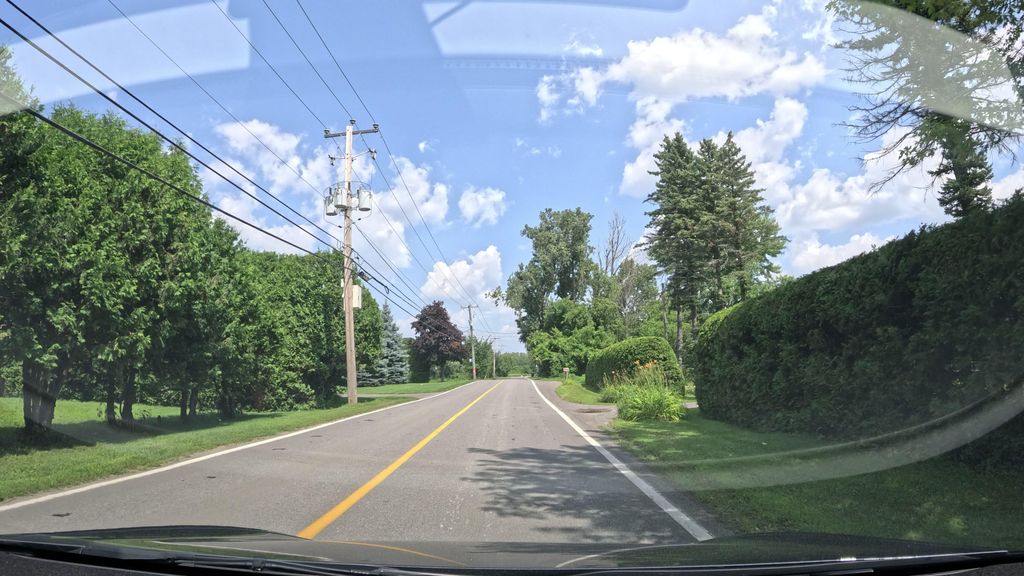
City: montreal